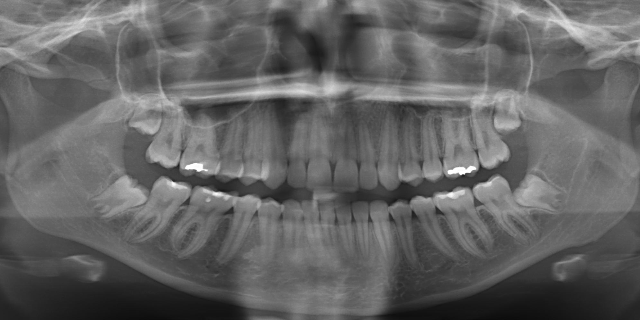
adult